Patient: sex M, age 60
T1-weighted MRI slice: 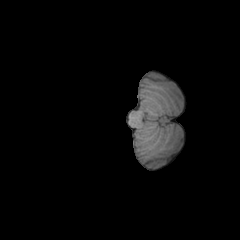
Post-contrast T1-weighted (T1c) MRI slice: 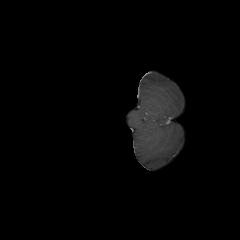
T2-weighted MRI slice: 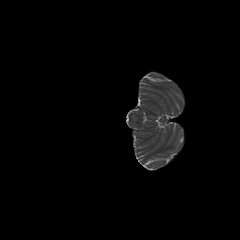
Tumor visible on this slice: no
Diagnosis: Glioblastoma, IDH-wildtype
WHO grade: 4